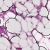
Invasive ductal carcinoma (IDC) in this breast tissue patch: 1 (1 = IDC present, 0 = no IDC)